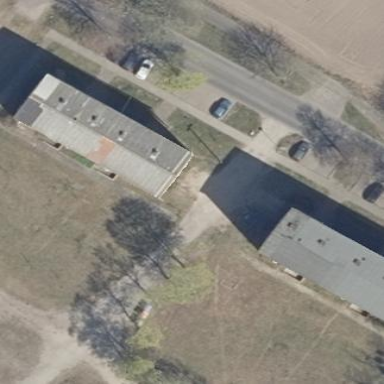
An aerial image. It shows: Image showing building with apartments.